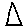
Label: triangle